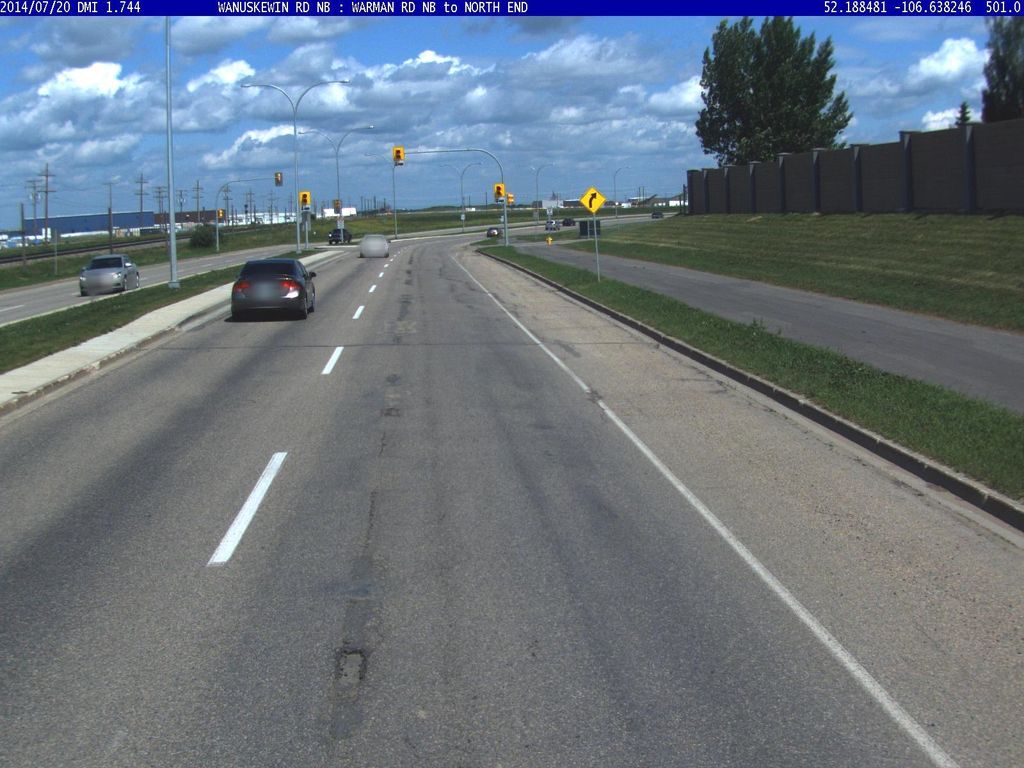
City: saskatoon